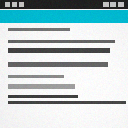
Screen state: on